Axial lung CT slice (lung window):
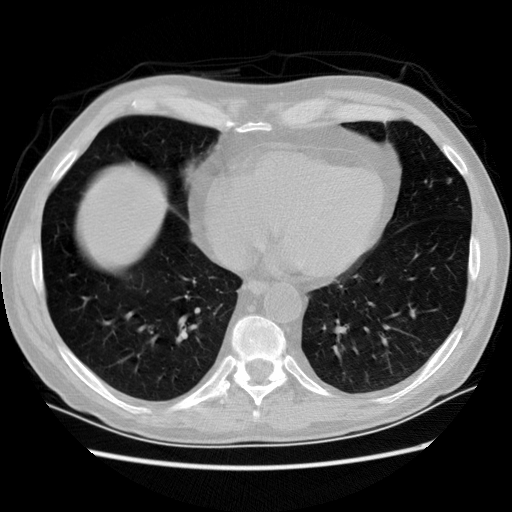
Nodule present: yes
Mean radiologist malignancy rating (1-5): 1.667